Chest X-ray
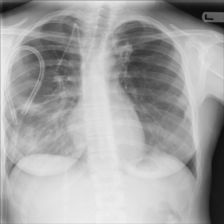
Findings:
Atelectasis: negative
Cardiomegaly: negative
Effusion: negative
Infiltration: negative
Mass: negative
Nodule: negative
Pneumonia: negative
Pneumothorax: negative
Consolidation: negative
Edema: negative
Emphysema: negative
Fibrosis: negative
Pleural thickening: negative
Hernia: negative